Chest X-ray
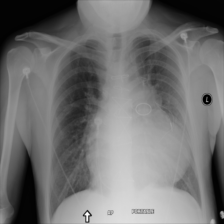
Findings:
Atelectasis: negative
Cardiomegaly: positive
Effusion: negative
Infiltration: negative
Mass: negative
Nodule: negative
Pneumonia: negative
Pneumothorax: negative
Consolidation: negative
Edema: negative
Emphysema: negative
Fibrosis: negative
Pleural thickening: negative
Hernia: negative